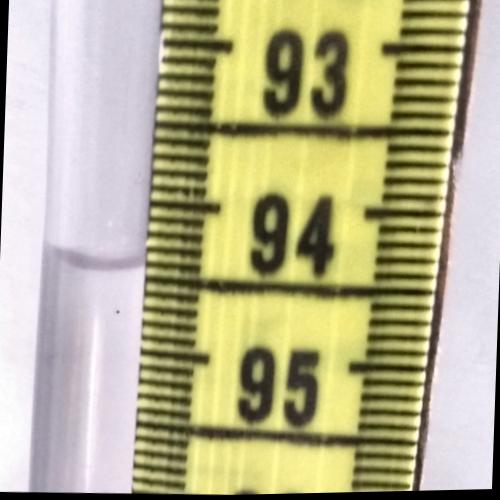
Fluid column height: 94.4 cm